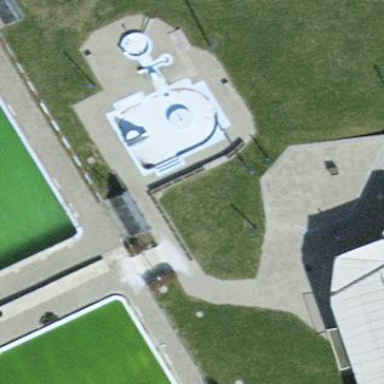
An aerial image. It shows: Swimming pool area designated for leisure and sports activities.